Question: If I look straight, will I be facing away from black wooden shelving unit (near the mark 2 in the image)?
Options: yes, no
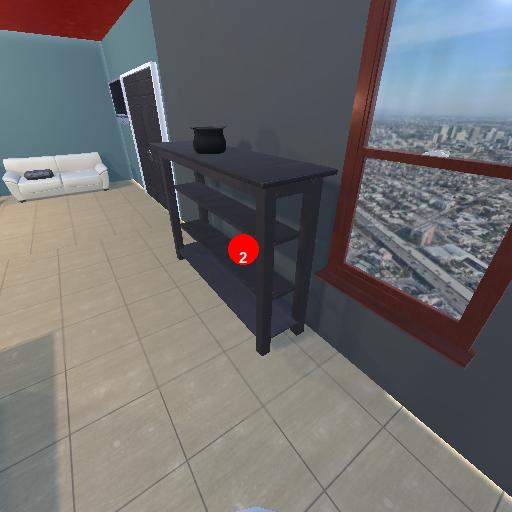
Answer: yes